Question: I dont find any way in the documentation how to change the floor level programmatically. For example:
I load a specific polygon for 1 room, and i want to change the floor map to the specific floor level (For example Zoom to Level 2, and then add my Polygon).
Polygon adding with Infoboxes are not the problem, ill just want to know if its possible to programmatically select the right floor level.
Like here:

I still know that there is the - and i am able to set the active building. There should be an "activeLevel" method, but i am unable to assign any value.
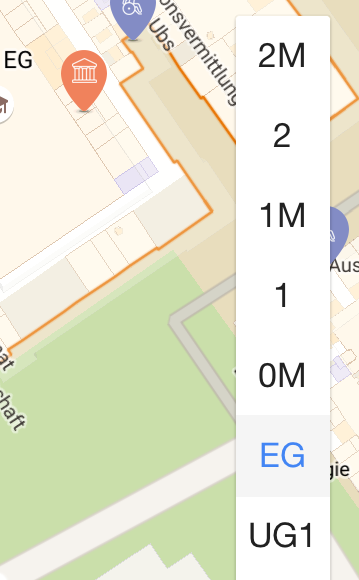
Answer: I found the solution on how to force the floor change for a particular building.
1. Add the delegate GMSIndoorDisplayDelegate to the class,
2. Set the delegates: mapView.delegate = self
mapView.indoorDisplay.delegate = self
3. Add the delegate methods: func didChangeActiveBuilding(building: GMSIndoorBuilding!) {
if let currentBuilding = building {
var levels = currentBuilding.levels as! [GMSIndoorLevel]
mapView.indoorDisplay.activeLevel = levels[2] // set the level (key)
}
}
func didChangeActiveLevel(level: GMSIndoorLevel!) {
println("will be called after activeBuilding")
}
P.S. Just a friendly reminder, the upmost level is the first item in the array. It's backwards.